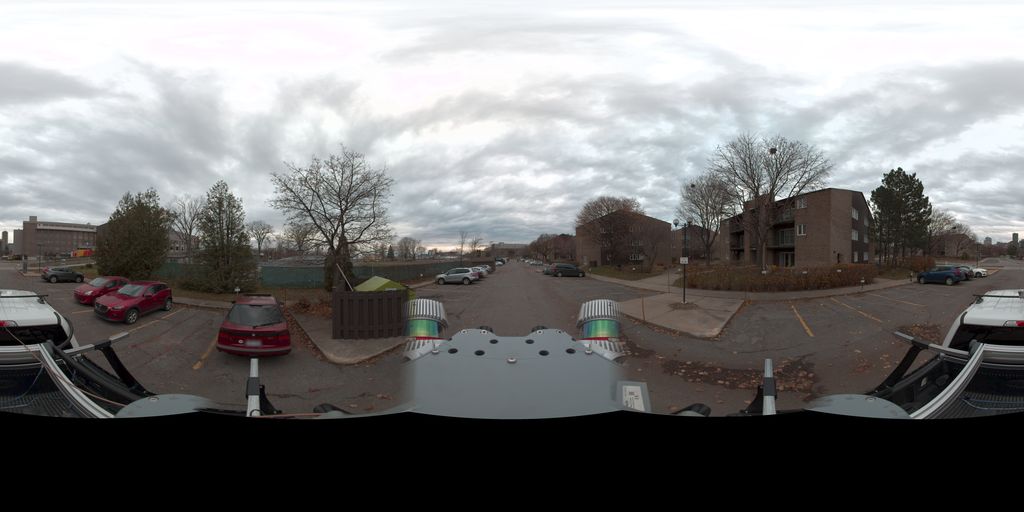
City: quebec_city